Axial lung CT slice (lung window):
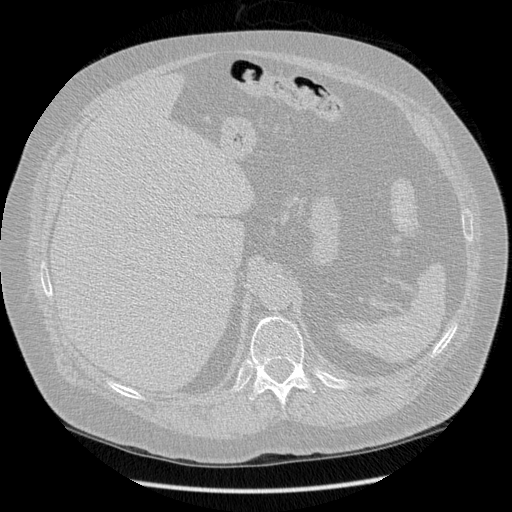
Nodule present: no